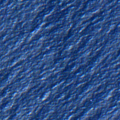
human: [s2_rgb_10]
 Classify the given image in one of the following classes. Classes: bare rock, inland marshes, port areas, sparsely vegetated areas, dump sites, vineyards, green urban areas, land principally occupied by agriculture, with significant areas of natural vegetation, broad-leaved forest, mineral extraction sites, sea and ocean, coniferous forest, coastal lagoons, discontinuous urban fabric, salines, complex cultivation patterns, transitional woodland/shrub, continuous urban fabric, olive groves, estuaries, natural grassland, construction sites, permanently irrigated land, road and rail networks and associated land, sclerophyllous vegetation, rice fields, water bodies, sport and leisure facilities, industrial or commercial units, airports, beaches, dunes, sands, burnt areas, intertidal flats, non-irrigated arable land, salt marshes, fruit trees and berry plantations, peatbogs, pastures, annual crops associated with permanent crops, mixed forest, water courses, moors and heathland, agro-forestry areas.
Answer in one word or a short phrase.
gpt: sea and ocean